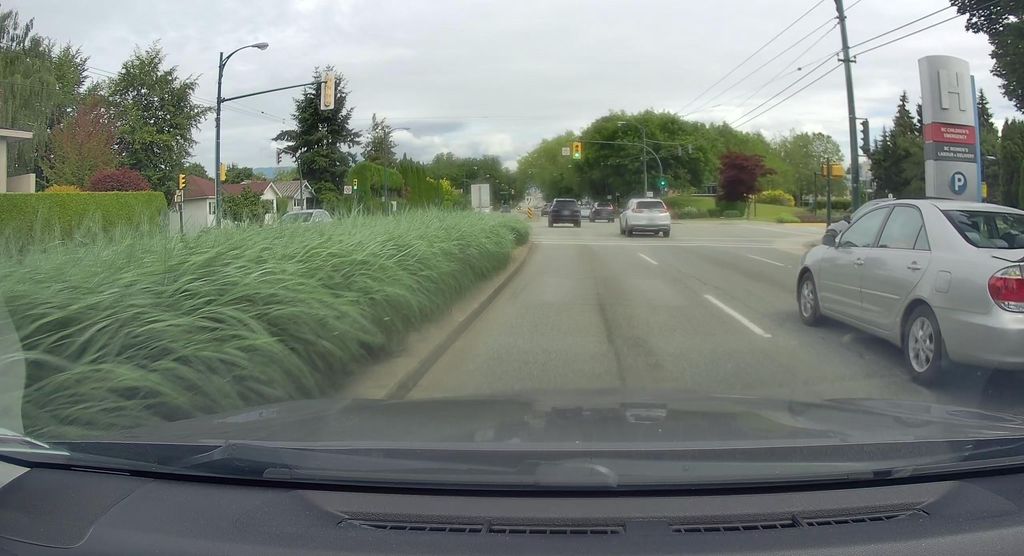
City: vancouver